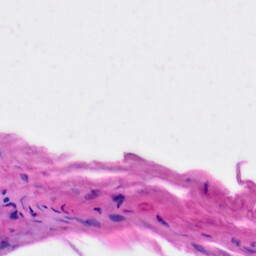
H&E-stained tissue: Skin